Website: home-depot
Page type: billing-address
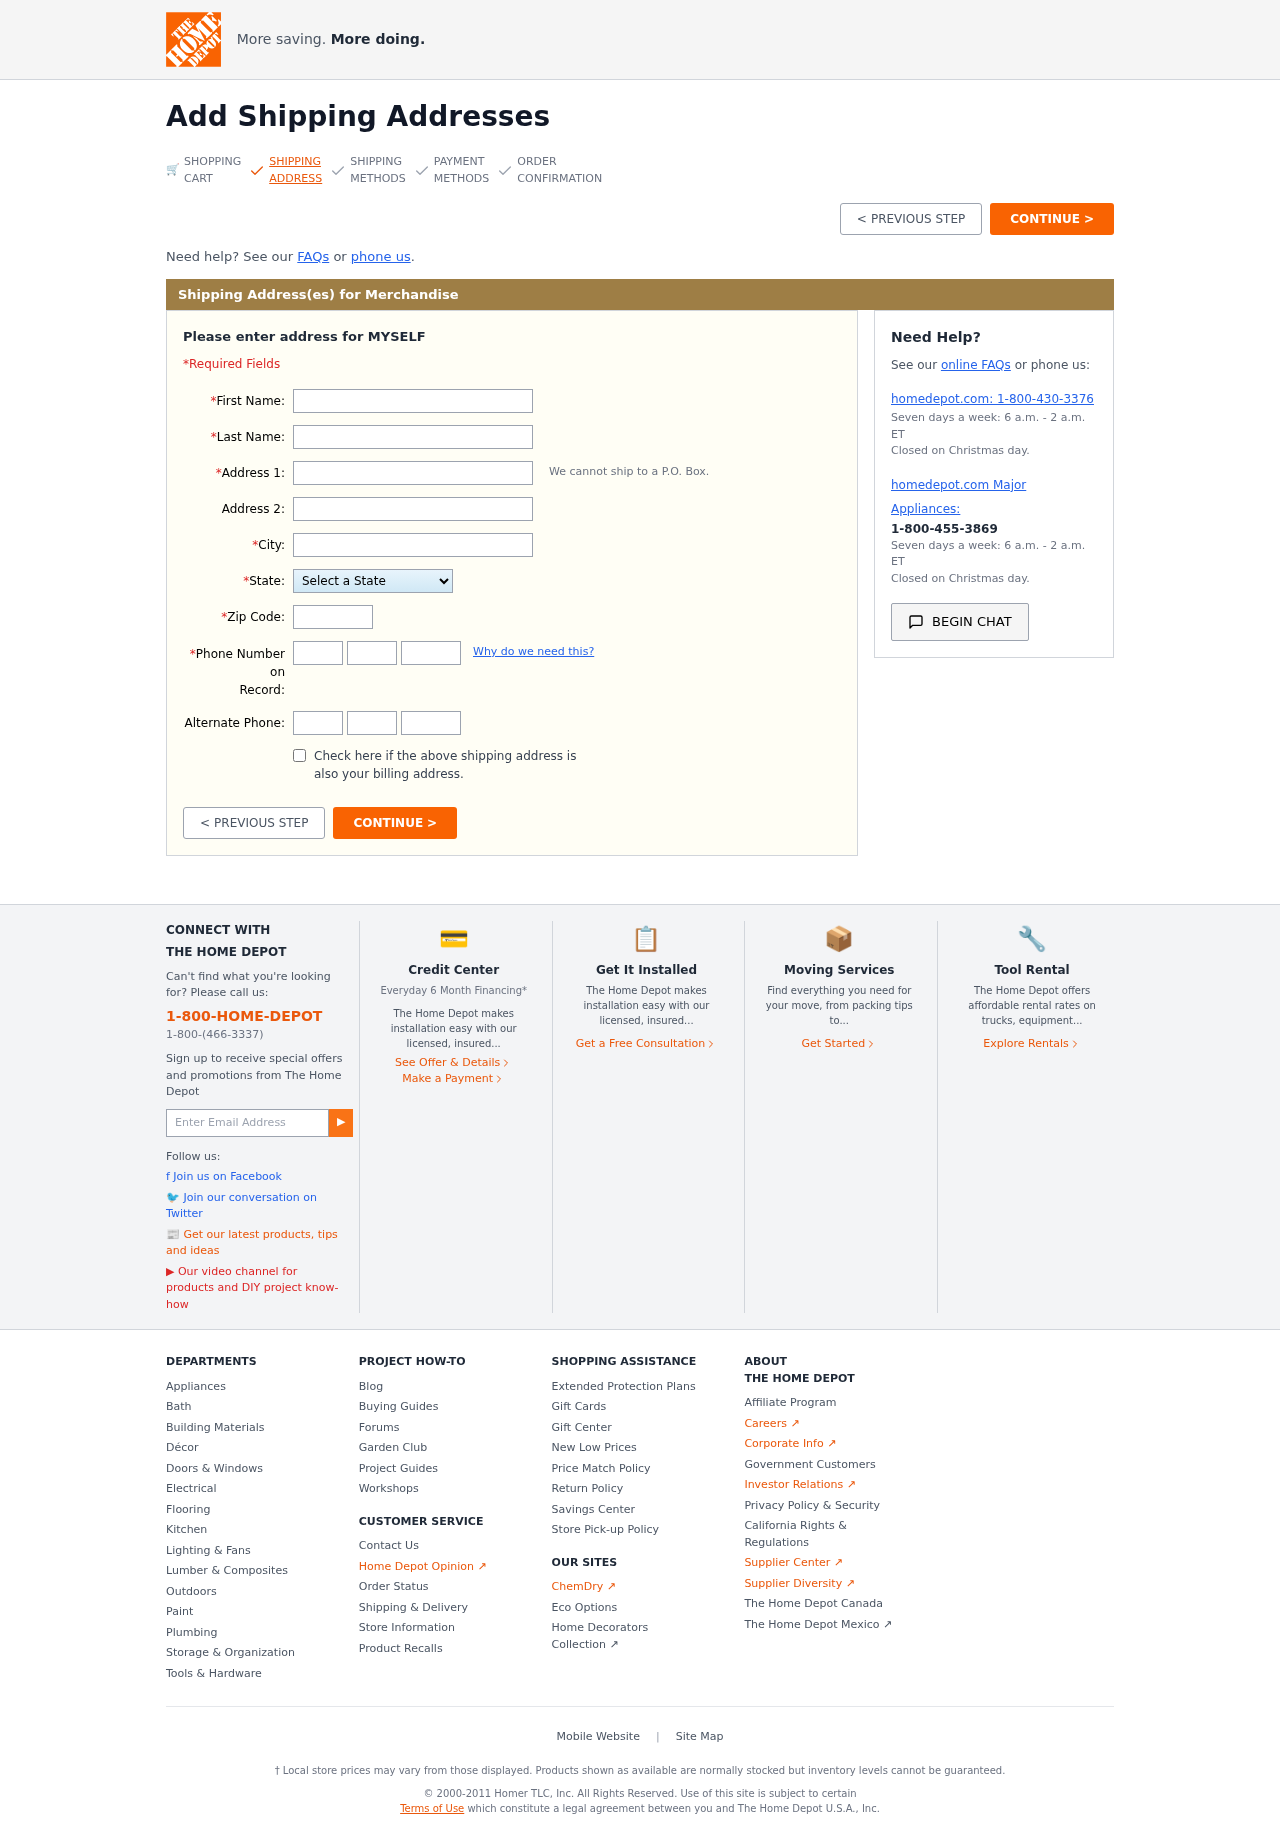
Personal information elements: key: PII_STATE
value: Alabama
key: PII_FIRSTNAME
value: Kelly
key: PII_LASTNAME
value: Lane
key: PII_STREET
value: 134 Monica Underpass Apt. 252
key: PII_CITY
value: New Randy
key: PII_POSTCODE
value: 45845
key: PII_PHONE_AREA
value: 501
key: PII_PHONE_PREFIX
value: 601
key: PII_PHONE_LINE
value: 2013
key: PII_PHONE_ALT_AREA
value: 392
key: PII_PHONE_ALT_PREFIX
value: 927
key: PII_PHONE_ALT_LINE
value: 7586